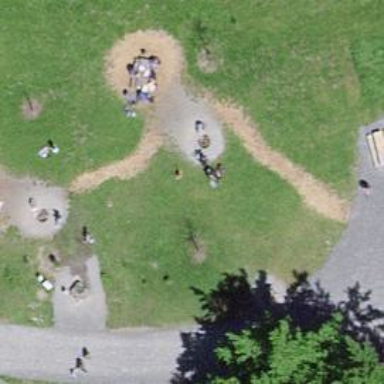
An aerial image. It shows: Picnic site with BBQ amenities available.